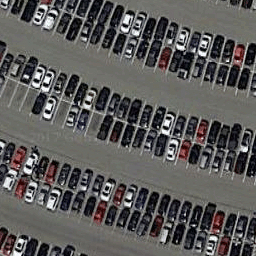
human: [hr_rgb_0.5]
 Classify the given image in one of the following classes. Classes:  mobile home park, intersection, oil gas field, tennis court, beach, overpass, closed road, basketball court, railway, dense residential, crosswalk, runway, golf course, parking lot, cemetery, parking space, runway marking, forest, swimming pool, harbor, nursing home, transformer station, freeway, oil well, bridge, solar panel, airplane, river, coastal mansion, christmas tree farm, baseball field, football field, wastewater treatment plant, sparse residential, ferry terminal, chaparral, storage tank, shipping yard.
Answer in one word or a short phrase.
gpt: parking lot